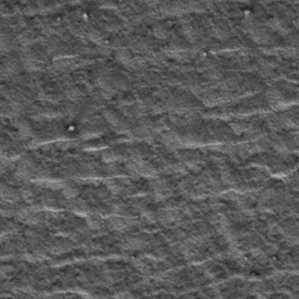
Label: frost